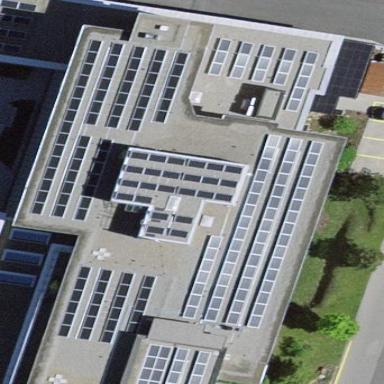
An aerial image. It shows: Nursing home building.